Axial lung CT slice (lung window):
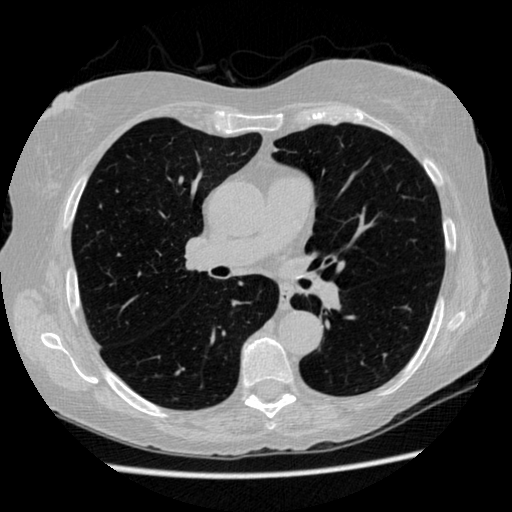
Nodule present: no